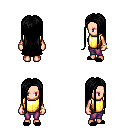
a pixel art fantasy rpg character, female body template, human, light skin, gold chest armor, magenta pants, black extra-long hairstyle, bracelets, black slippers, four views (front, back, left, right), 2x2 character sprite sheet, small pixel art, hard edges, no anti-aliasing